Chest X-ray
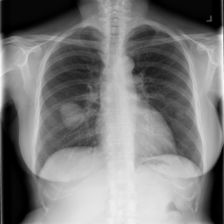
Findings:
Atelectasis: negative
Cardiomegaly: negative
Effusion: negative
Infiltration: negative
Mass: positive
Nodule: negative
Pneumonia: negative
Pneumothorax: negative
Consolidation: negative
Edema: negative
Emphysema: negative
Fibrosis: negative
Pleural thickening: negative
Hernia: negative